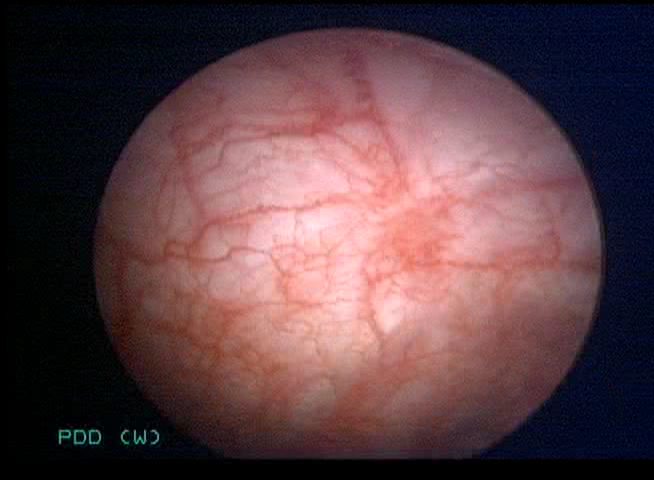
Modality: WLC
Class: Normal mucosa
Bladder cancer association: No